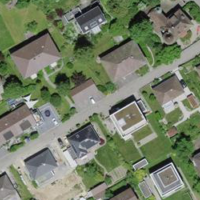
EUNIS habitat code: 55
Species observed at this site:
Aruncus dioicus